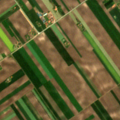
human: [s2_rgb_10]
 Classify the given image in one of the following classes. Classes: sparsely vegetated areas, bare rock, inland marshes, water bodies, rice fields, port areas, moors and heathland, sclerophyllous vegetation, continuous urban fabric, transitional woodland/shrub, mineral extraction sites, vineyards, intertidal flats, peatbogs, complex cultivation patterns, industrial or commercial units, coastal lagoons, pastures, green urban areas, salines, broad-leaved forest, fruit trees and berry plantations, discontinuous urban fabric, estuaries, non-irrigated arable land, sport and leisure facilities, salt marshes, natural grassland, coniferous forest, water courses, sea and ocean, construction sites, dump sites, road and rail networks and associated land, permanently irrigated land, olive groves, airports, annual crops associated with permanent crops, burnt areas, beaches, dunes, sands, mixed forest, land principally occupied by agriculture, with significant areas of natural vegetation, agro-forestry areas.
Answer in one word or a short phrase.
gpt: discontinuous urban fabric, non-irrigated arable land, complex cultivation patterns